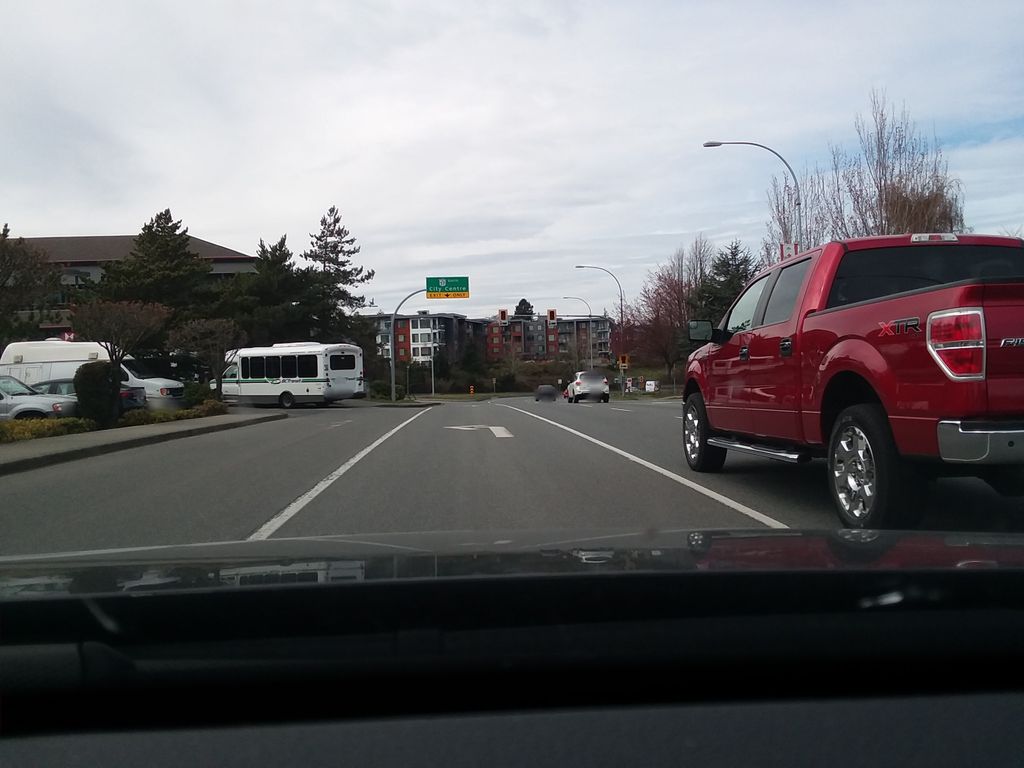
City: victoria